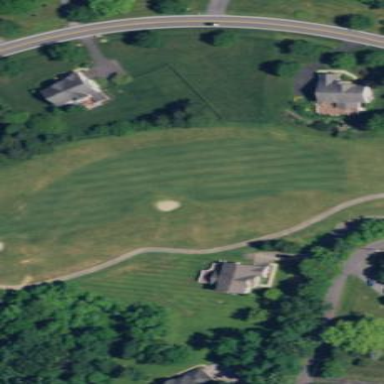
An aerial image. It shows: Grassy fairway on golf course.